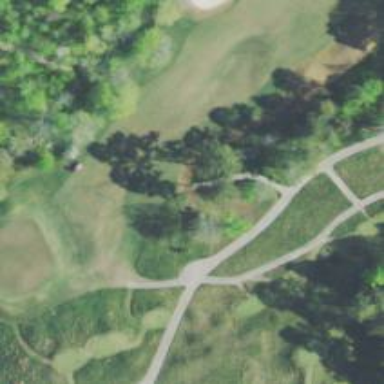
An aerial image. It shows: Service road used as golf cart path.